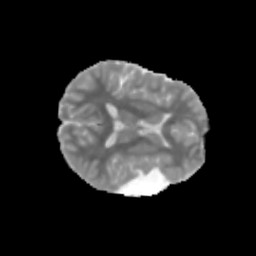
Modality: MD
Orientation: axial
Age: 12
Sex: male
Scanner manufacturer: siemens
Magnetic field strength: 3 T
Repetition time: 3.8 s
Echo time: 0.07 s